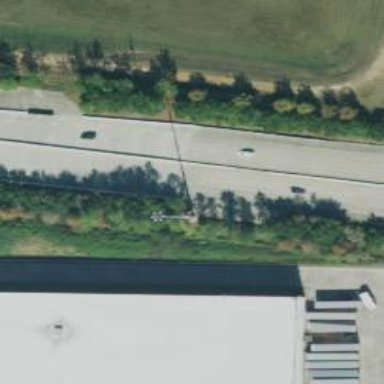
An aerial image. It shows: Toll gantry on the road.